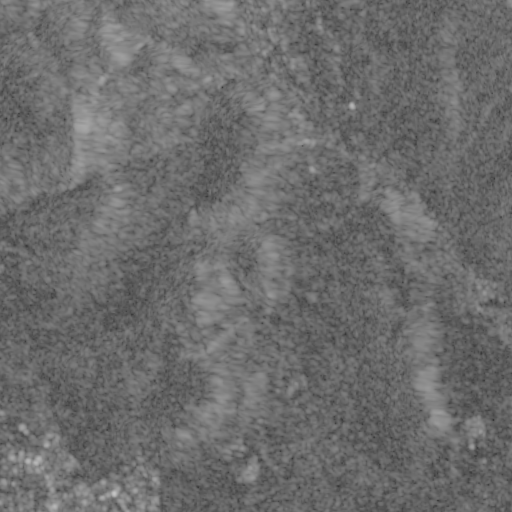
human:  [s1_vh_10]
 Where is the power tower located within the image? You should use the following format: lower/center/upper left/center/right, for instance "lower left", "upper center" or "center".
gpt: The power tower is located in the lower right of the image.
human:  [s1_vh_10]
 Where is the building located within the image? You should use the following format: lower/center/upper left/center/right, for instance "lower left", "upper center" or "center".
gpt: The building is located in the lower left of the image.
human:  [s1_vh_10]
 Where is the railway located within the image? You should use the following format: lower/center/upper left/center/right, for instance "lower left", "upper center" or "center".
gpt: The railway is located in the left of the image.
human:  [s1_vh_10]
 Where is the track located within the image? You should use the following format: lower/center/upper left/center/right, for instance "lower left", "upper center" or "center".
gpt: There is no track in the image.

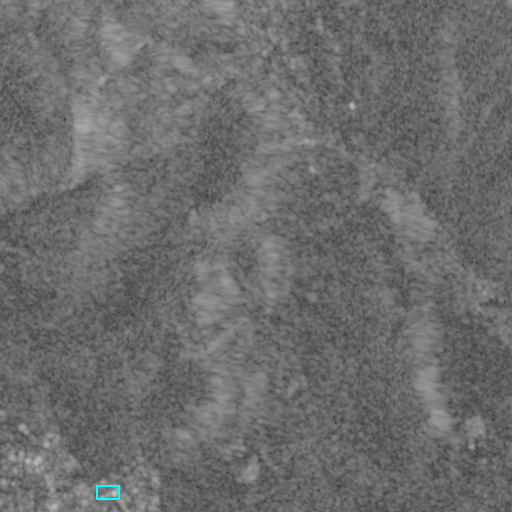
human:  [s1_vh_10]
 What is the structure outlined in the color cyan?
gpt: The structure outlined in cyan is a building.
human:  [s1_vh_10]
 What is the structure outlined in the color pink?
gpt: There is no pink outline.